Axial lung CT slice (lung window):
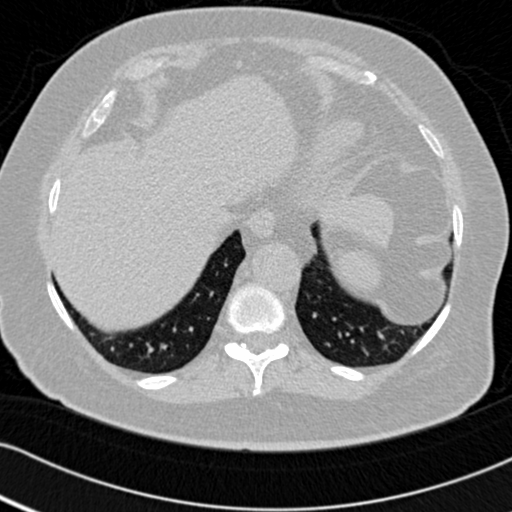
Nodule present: no